一年级 · 算术
找规律，填一填，画一画。

(1) $72 、 70 、(\quad) 、 66 、(\quad) 、(\quad) 。$

(2) $(\quad) 、 35 、 39 、 43 、(\quad) 、(\quad) 。$

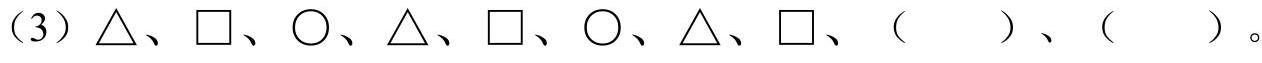
答案: 详解(1) $68 \quad 64 \quad 62$
(2) 31
47
51